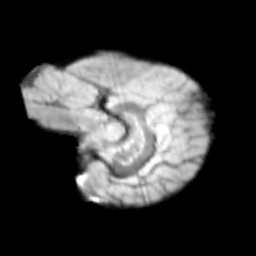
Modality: T2w
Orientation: sagittal
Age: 11
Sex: male
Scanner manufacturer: siemens
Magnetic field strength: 3 T
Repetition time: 3.8 s
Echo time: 0.07 s